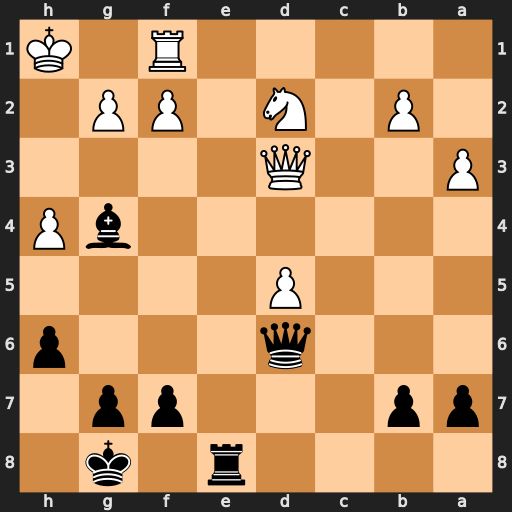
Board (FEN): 4r1k1/pp3pp1/3q3p/3P4/6bP/P2Q4/1P1N1PP1/5R1K
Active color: b
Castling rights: -
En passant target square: -
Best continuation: Be2 Ne4 Rxe4 Qxe4 Bxf1